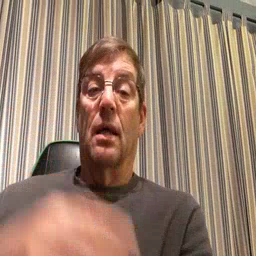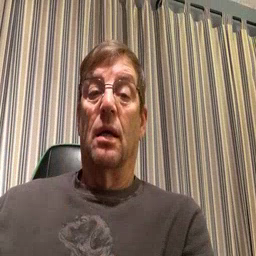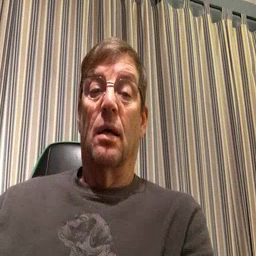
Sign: black